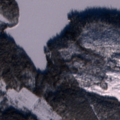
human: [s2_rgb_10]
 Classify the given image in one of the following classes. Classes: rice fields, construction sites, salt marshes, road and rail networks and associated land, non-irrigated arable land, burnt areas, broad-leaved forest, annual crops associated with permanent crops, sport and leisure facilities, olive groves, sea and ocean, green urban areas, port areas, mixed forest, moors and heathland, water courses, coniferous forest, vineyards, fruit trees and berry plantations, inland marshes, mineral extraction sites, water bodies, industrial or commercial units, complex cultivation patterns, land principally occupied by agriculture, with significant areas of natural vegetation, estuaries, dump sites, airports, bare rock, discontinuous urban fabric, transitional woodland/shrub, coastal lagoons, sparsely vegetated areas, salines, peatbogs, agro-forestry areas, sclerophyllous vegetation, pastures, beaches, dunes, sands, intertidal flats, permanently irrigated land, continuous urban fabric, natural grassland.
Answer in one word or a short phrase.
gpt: coniferous forest, mixed forest, transitional woodland/shrub, water bodies